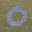
Label: 0